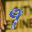
Label: 9